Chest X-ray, AP view. Patient: 42 years old, sex M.
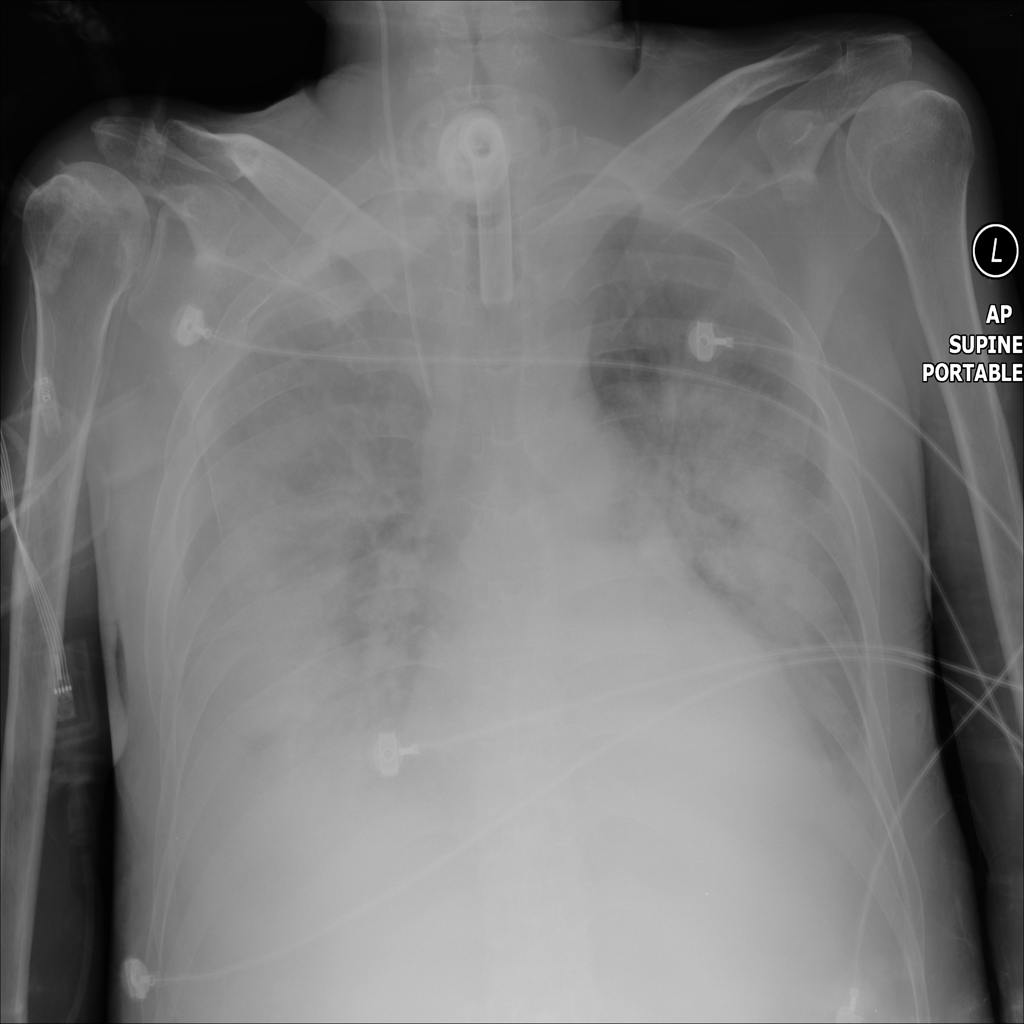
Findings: Atelectasis, Effusion, Infiltration